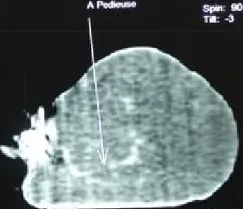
CT angiography of pelvic members in an infant of 04 months displaying amniotic bands left. The vascularization is normal with a note highlighting the left pedal artery.
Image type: radiology (ct)